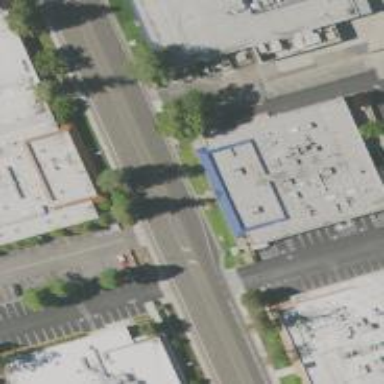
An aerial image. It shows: Tertiary road with separate sidewalk.